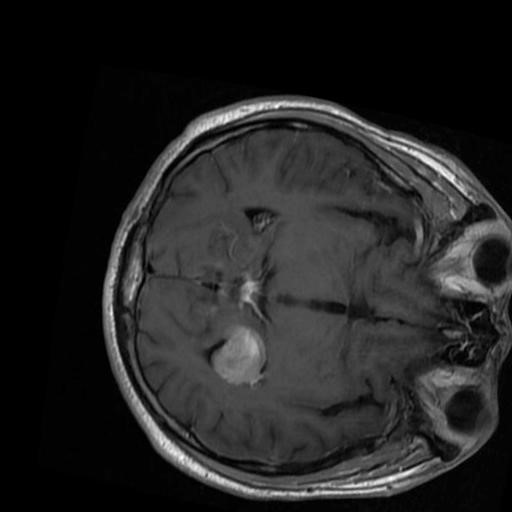
Label: brain_menin